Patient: sex M, age 62
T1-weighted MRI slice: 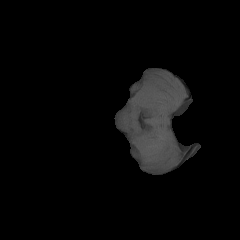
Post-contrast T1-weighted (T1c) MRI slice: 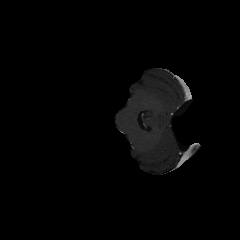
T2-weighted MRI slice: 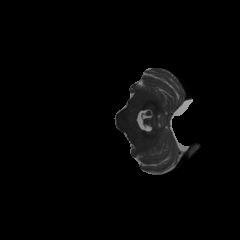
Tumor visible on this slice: no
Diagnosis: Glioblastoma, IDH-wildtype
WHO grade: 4